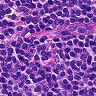
Metastatic tissue present: no